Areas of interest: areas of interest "Car Dealership"
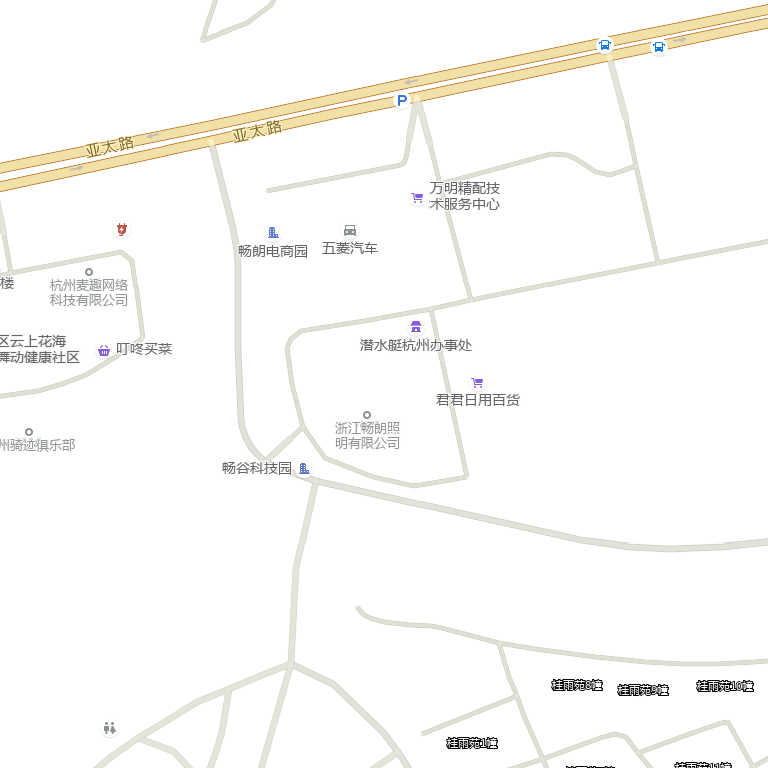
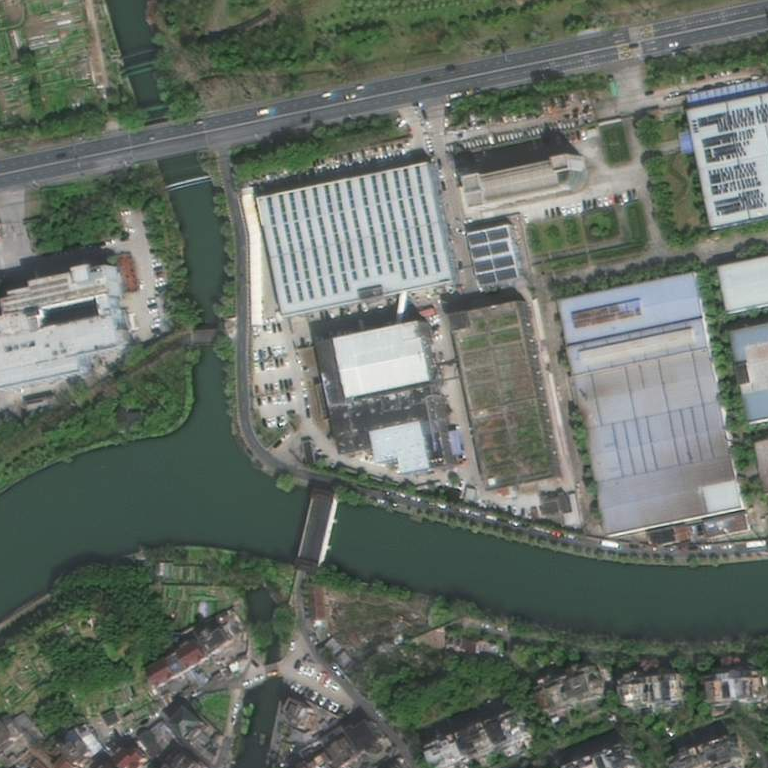